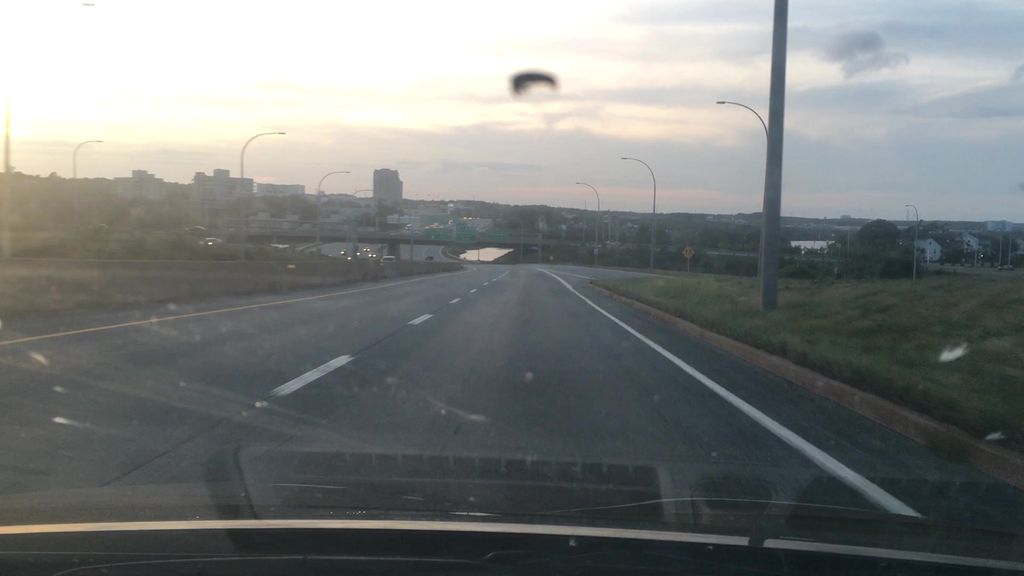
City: halifax